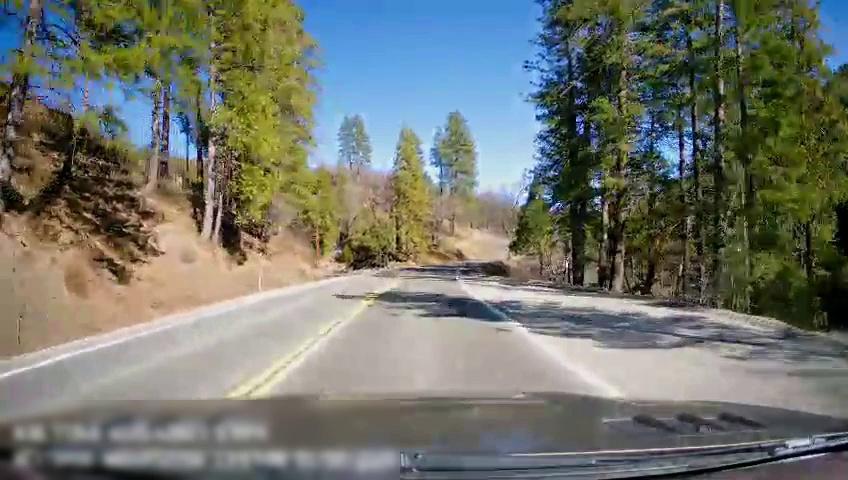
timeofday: Day
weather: Sunny
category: Drivable Space
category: Drivable Space
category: Lanes | Opposite Lane
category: Lanes | Current Lane
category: Lanes | Opposite Lane
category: Lanes | Current Lane